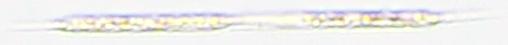
Label: Rhizosolenia